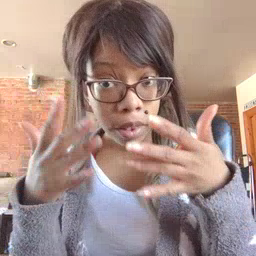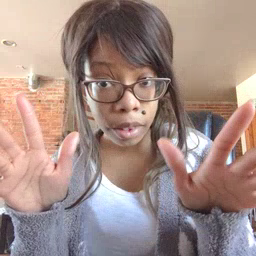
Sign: finish